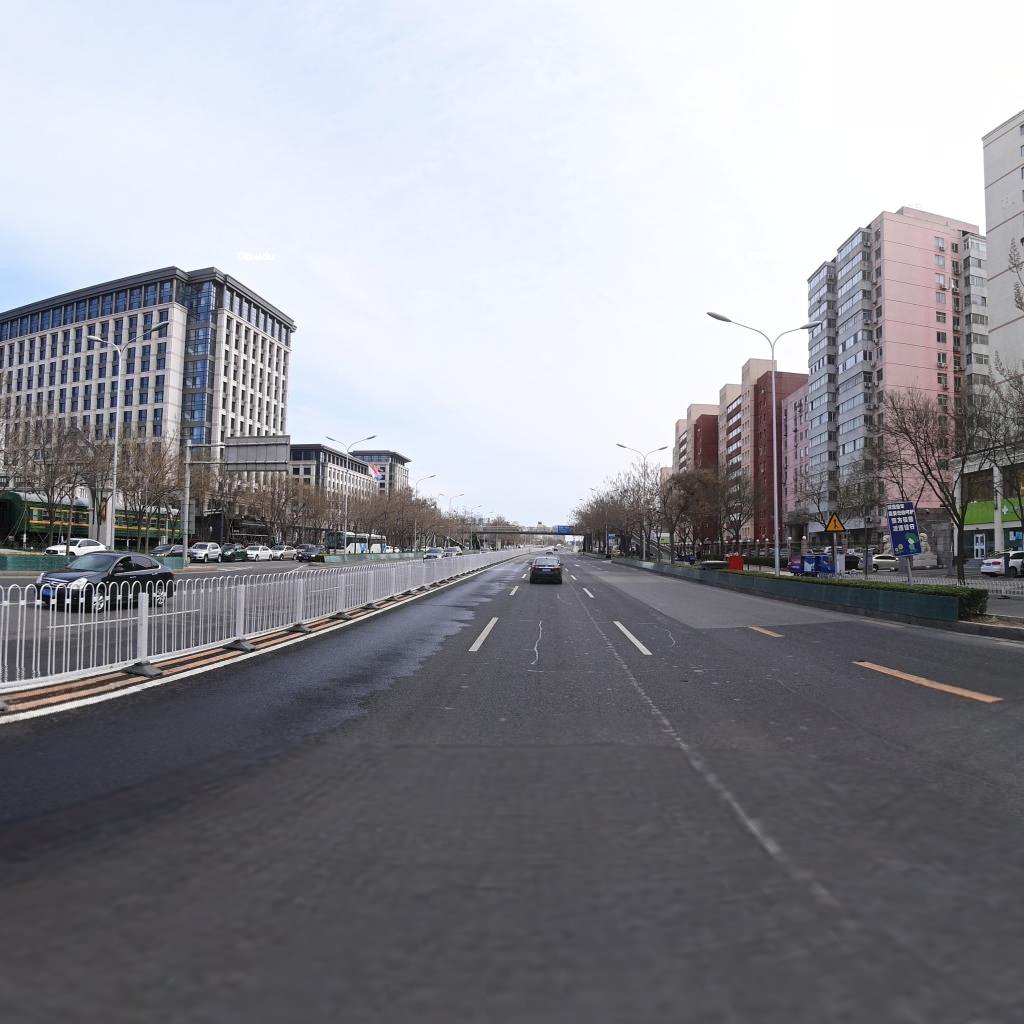
Region: Haidian
Road damage annotations: longitudinal patch, longitudinal patch, longitudinal patch